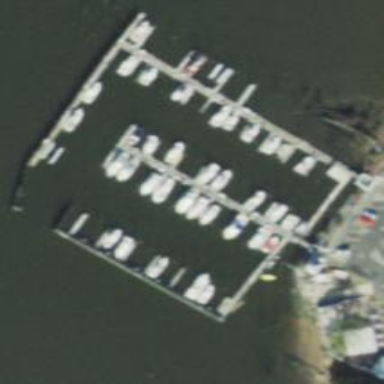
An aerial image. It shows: Marina on leisure land.